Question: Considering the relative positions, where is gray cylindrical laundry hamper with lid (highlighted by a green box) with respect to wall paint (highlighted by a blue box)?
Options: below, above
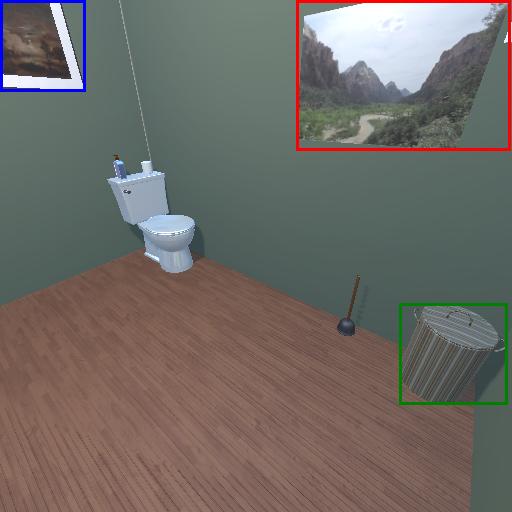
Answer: below